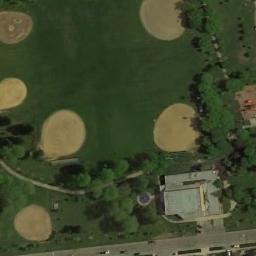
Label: baseball_diamond